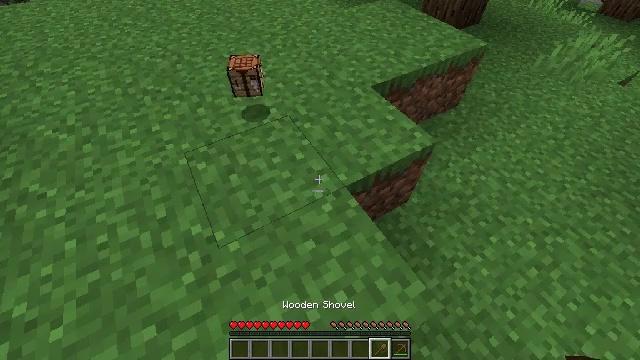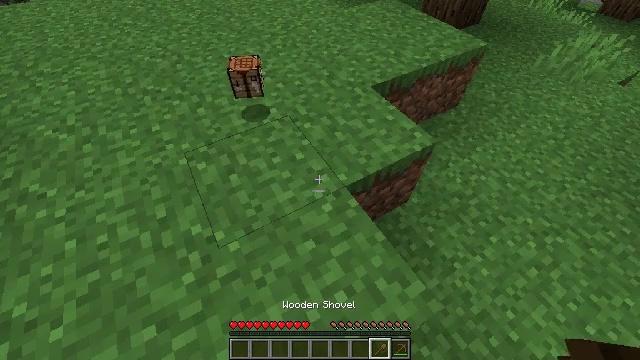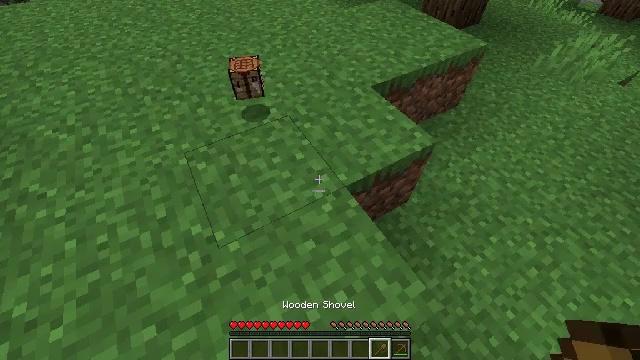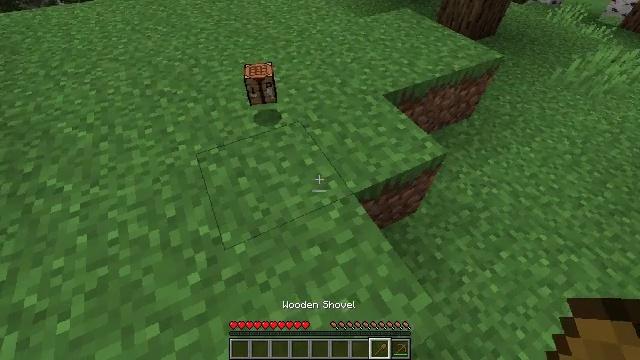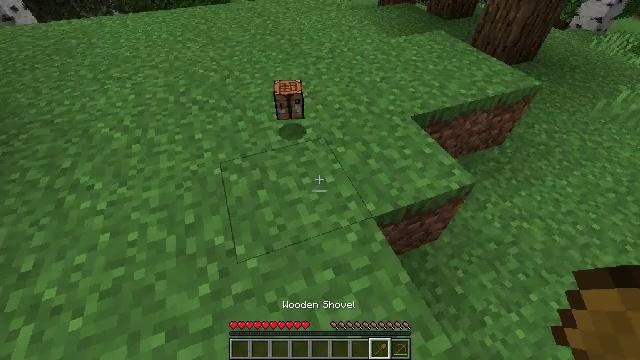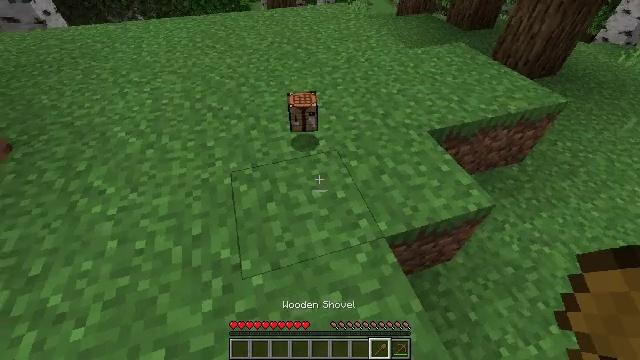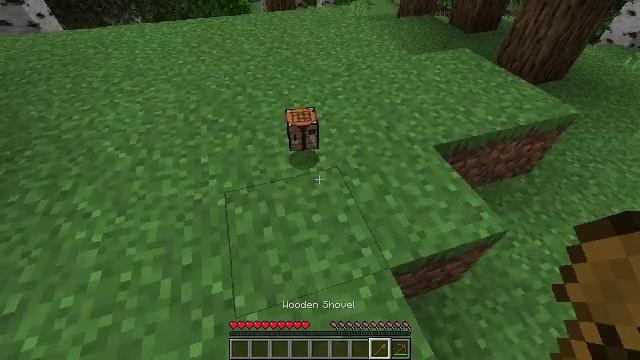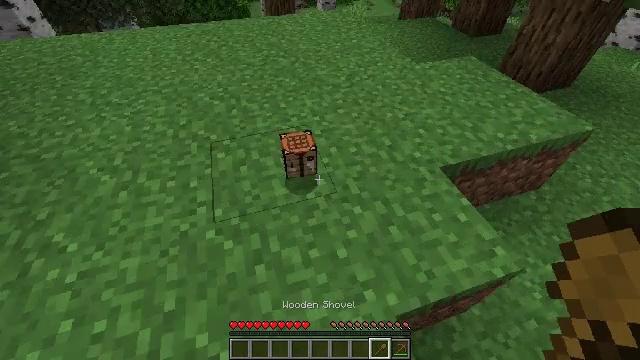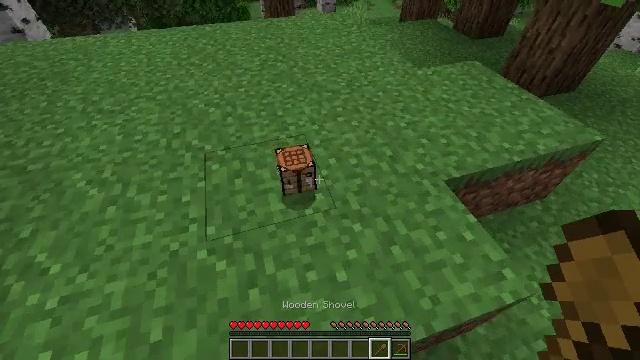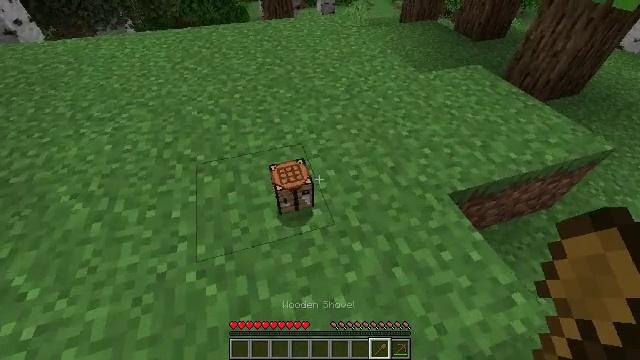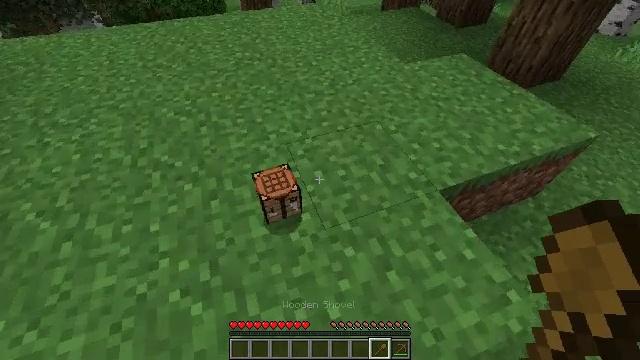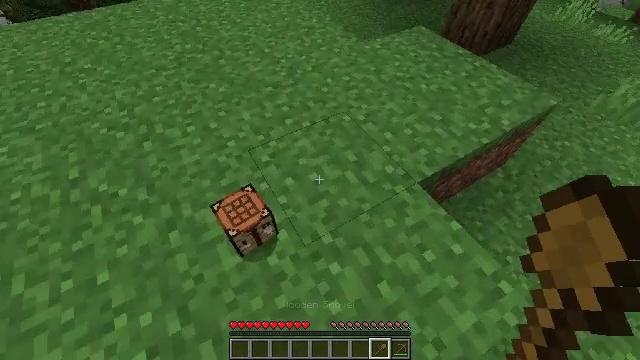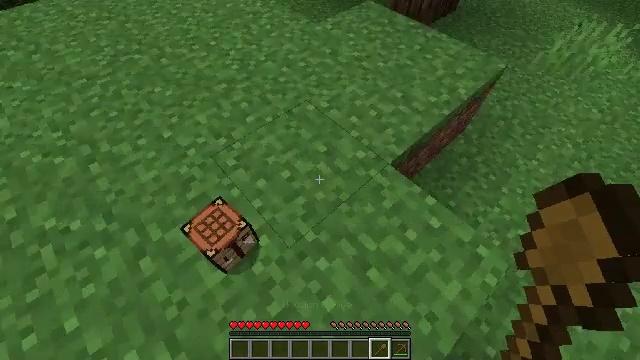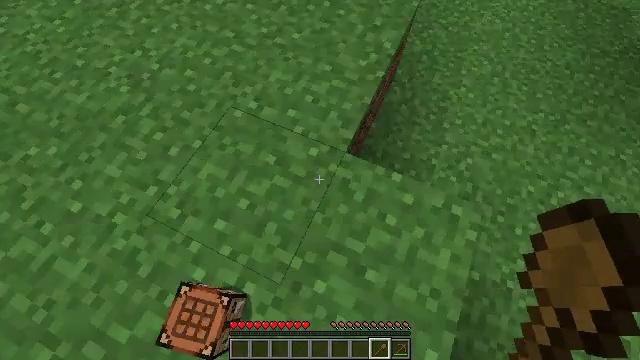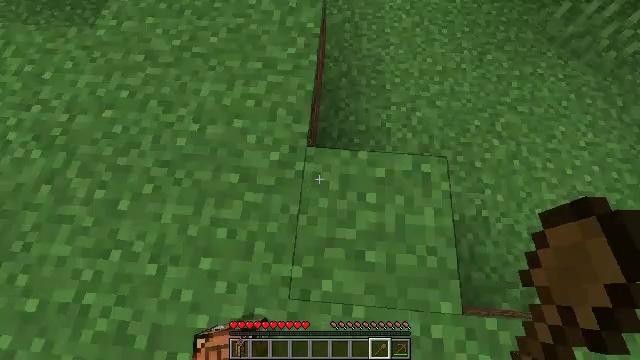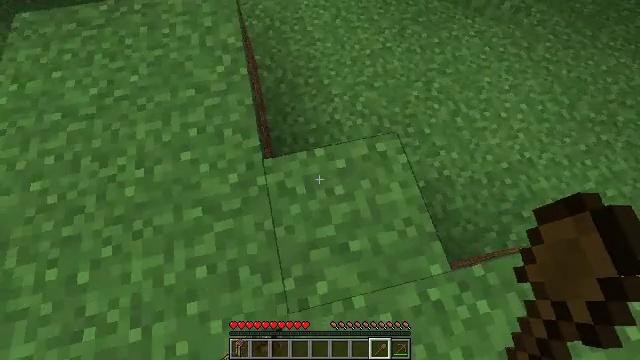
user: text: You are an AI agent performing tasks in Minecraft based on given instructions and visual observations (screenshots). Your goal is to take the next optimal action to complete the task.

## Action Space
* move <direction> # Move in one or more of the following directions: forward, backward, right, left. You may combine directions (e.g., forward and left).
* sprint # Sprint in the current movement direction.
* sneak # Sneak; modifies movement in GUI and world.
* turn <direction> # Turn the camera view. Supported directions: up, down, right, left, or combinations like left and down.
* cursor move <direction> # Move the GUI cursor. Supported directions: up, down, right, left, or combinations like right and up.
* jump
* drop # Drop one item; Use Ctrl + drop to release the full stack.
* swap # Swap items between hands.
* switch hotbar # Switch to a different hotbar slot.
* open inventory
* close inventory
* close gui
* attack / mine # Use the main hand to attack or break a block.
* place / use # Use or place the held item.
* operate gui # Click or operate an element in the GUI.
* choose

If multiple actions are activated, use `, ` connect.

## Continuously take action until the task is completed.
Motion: motion action
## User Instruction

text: Dig up the grass block for dirt.
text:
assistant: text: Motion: close inventory
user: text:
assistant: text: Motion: no_op
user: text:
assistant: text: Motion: turn left and up
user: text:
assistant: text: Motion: move forward, turn left and up
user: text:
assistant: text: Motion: move forward, turn left and up
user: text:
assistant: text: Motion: move forward
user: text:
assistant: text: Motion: move forward
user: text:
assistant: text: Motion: move forward
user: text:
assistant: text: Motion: move forward
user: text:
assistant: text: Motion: move forward, turn right and down
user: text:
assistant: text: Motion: move forward, turn right and down
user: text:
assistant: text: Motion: move forward, turn right and down
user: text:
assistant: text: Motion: move forward, turn right and down
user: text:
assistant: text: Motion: turn right and down
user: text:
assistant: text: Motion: move right, turn right
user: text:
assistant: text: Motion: move right, turn right and up
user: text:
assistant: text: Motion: move forward and move right
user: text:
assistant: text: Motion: move forward and move right, turn left and up
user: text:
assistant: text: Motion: move forward and move right, turn left and up
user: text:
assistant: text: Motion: move forward and move right, turn left and up
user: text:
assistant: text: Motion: move forward, turn left and up
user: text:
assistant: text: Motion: move forward, turn left
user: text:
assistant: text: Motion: move forward, turn left
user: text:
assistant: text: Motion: move forward, turn left and down
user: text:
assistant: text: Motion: move forward, turn left and down
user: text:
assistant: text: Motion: move forward, turn left and down, attack / mine
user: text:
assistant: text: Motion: move forward, turn down, attack / mine
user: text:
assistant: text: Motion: attack / mine
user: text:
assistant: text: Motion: attack / mine
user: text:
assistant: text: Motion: attack / mine